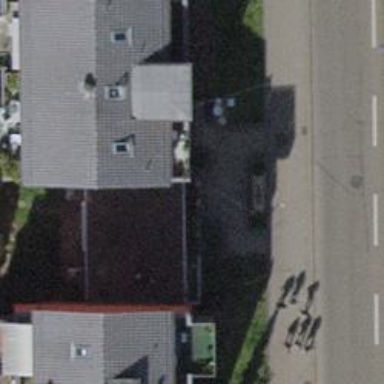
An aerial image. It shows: Beauty shop.